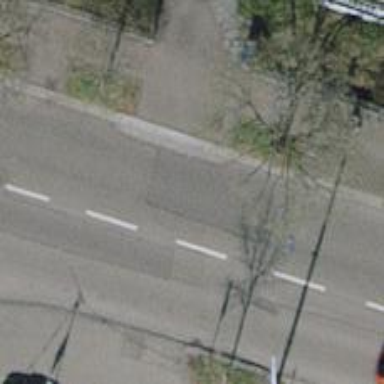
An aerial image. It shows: Tertiary road with asphalt surface. There is separate sidewalk and cycle lane on both sides of the road.